Question: I am attempting to create a pie chart that will display the health status of various systems. This is what the chart currently looks like:

Each data point, in addition to the possible errors messages, has a name in its data.
Is it possible to configure the chart so the system names are shown in the pie chart? In the tooltip for each slice would be preferable, but any solution will work.
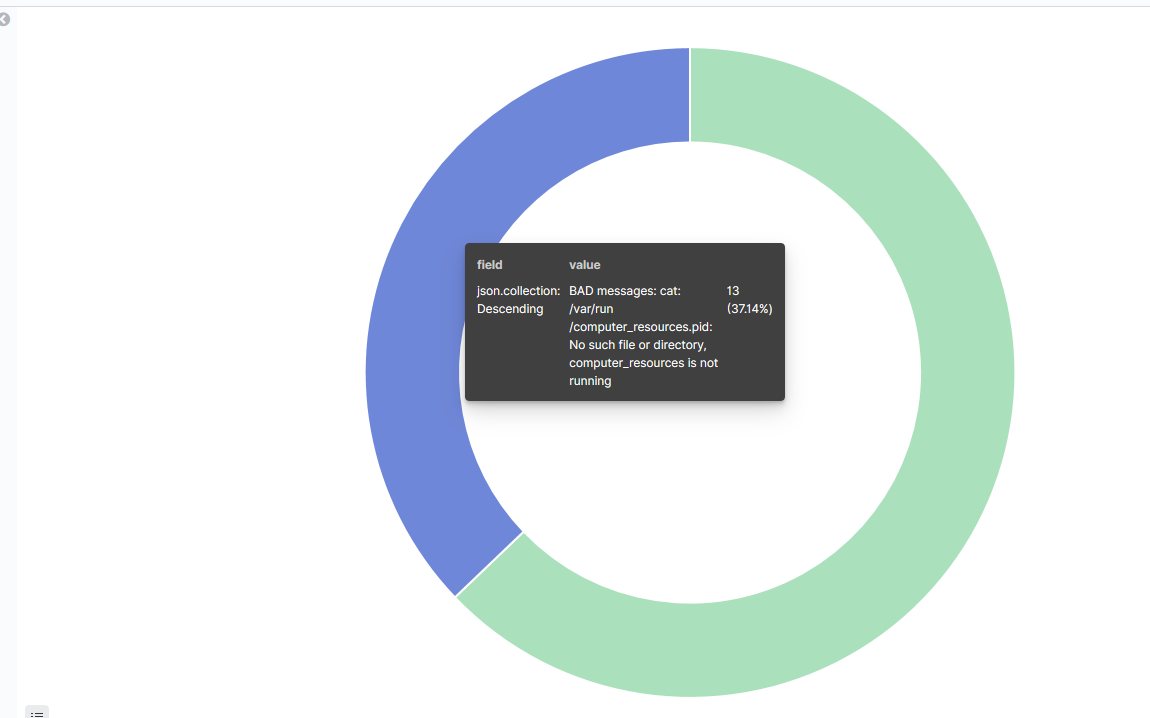
Answer: You can 'Add' (button at the buttom of the configuration) a second visualization, which will then add another layer around your first visualization.
This is an example for 'log.level' and around it 'labels.url.full':
<URL>